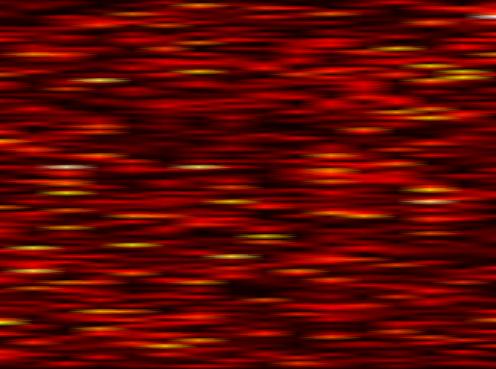
Label: UFMC